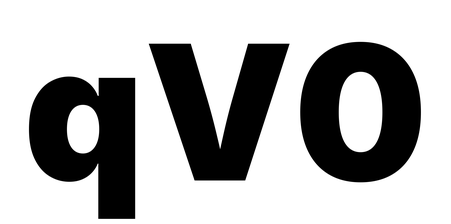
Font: Inter_Black